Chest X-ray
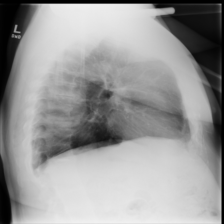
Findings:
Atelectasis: negative
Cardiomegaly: negative
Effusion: negative
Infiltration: negative
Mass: negative
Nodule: negative
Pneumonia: negative
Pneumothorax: negative
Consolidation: negative
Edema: negative
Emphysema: negative
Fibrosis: negative
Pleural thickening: negative
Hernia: negative